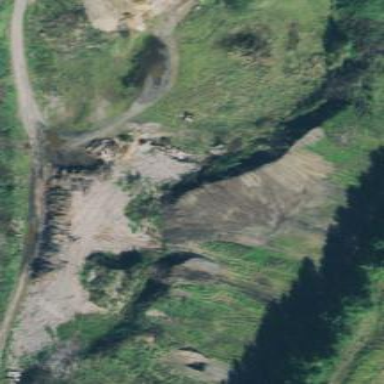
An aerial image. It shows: Quarry area.